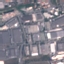
Land use / land cover: Industrial